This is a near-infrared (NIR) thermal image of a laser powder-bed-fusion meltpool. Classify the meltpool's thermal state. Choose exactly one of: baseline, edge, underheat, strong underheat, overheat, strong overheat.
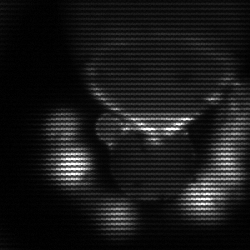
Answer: edge